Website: home-depot
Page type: order-tracking
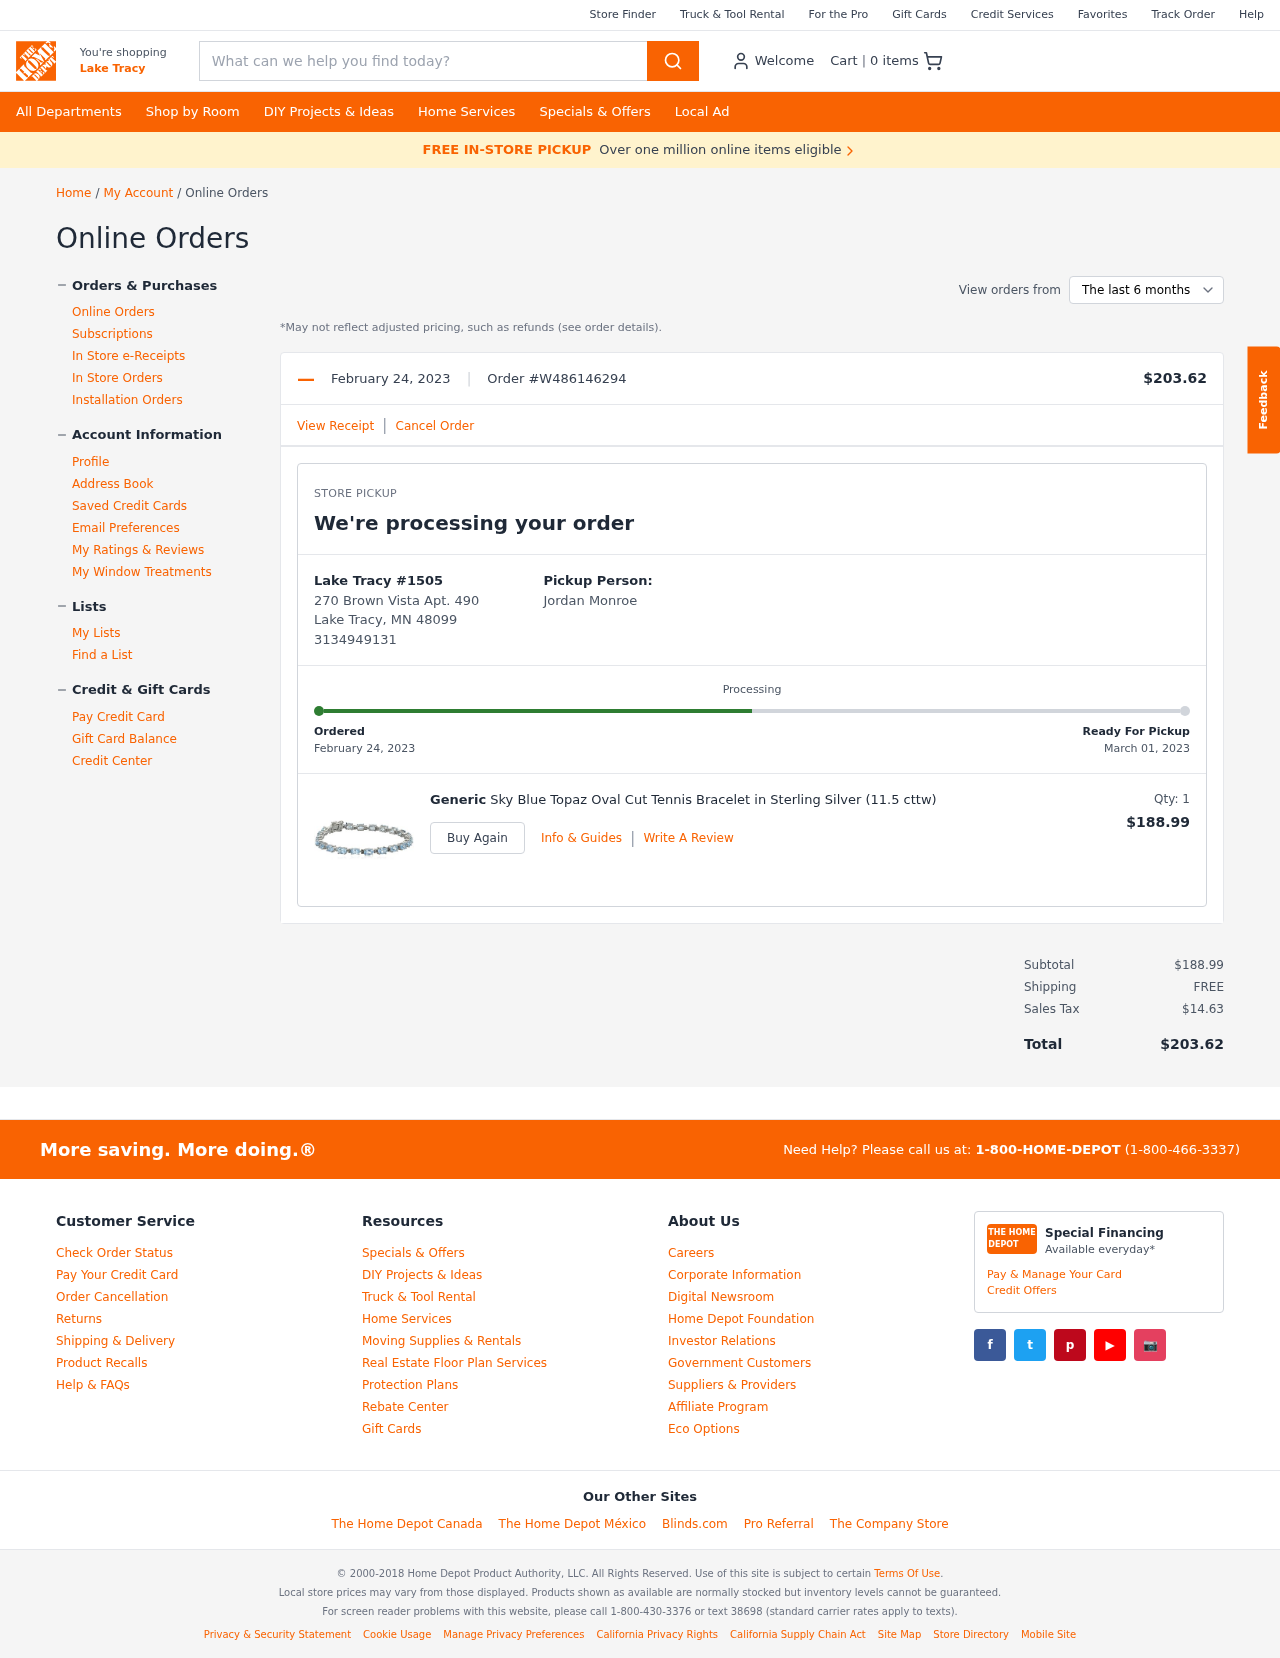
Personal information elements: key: PII_CITY
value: Lake Tracy
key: PII_FULLNAME
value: Jordan Monroe
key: PII_LOCATION1_CITY
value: Lake Tracy
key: PII_LOCATION1_STREET
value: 270 Brown Vista Apt. 490
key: PII_LOCATION1_CITY_STATE_ZIP
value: Lake Tracy, MN 48099
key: PII_PHONE
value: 3134949131
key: PII_PHONE_LINE
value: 9131
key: PII_PHONE_SUFFIX
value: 9131
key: PII_PHONE2
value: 3134949131
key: PII_PHONE3
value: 3134949131
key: PII_PHONE_NUMERIC
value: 3134949131
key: PII_PHONE_LINE_NUMERIC
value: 9131
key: PII_PHONE_SUFFIX_NUMERIC
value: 9131
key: PII_PHONE2_NUMERIC
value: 3134949131
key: PII_PHONE3_NUMERIC
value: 3134949131
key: PII_PHONE_DIGITS
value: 3134949131
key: PII_PHONE_LAST4
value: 9131
Product elements: key: PRODUCT1_BRAND
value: Generic
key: PRODUCT1_NAME
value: Sky Blue Topaz Oval Cut Tennis Bracelet in Sterling Silver (11.5 cttw)
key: PRODUCT1_PRICE
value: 188.99
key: PRODUCT1_QUANTITY
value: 1
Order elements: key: ORDER_NUM_ITEMS
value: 0
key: ORDER_DATE
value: February 24, 2023
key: ORDER_ID
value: W486146294
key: ORDER_TOTAL
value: $203.62
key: ORDER_DATE2
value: February 24, 2023
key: ORDER_DELIVERY_DATE
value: March 01, 2023
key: ORDER_SUBTOTAL
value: $188.99
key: ORDER_SHIPPING_COST
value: FREE
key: ORDER_TAX
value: $14.63
Search elements: key: HEADER_SEARCH
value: What can we help you find today?